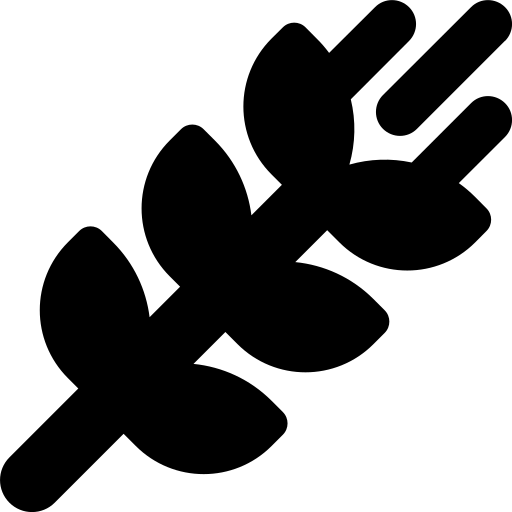
Tags: icon, FontAwesome, fa-icon, solid, wheat, awn